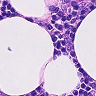
Metastatic tissue present: no